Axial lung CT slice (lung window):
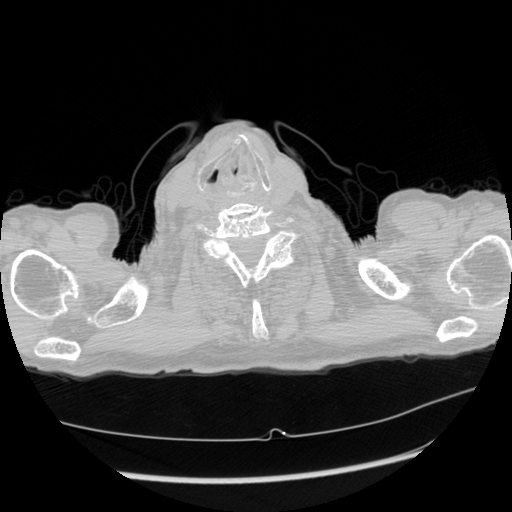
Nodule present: no